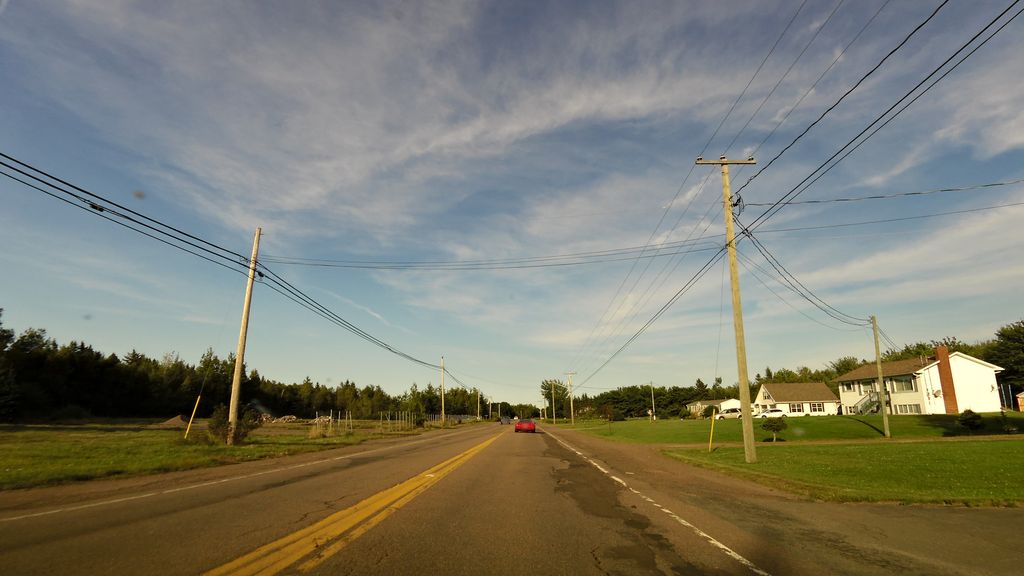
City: charlottetown